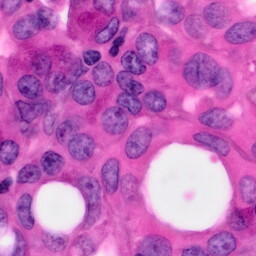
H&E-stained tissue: Pancreatic